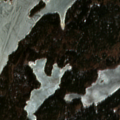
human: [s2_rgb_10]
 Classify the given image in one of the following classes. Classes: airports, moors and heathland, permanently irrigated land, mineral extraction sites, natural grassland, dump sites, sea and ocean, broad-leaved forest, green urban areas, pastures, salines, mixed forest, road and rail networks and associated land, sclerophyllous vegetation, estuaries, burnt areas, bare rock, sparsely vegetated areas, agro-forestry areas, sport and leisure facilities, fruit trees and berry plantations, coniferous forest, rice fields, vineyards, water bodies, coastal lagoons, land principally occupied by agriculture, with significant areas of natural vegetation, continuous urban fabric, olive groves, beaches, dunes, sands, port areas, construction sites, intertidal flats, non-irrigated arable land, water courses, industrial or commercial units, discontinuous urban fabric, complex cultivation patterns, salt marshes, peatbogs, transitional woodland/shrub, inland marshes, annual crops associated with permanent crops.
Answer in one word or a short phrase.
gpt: coniferous forest, mixed forest, transitional woodland/shrub, sea and ocean